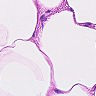
Metastatic tissue present: no